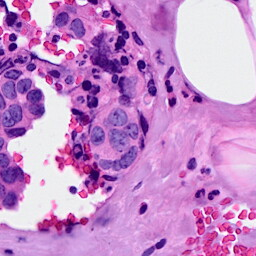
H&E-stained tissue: Breast